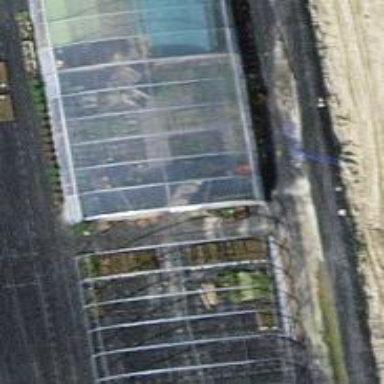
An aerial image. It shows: Greenhouse.